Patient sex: M
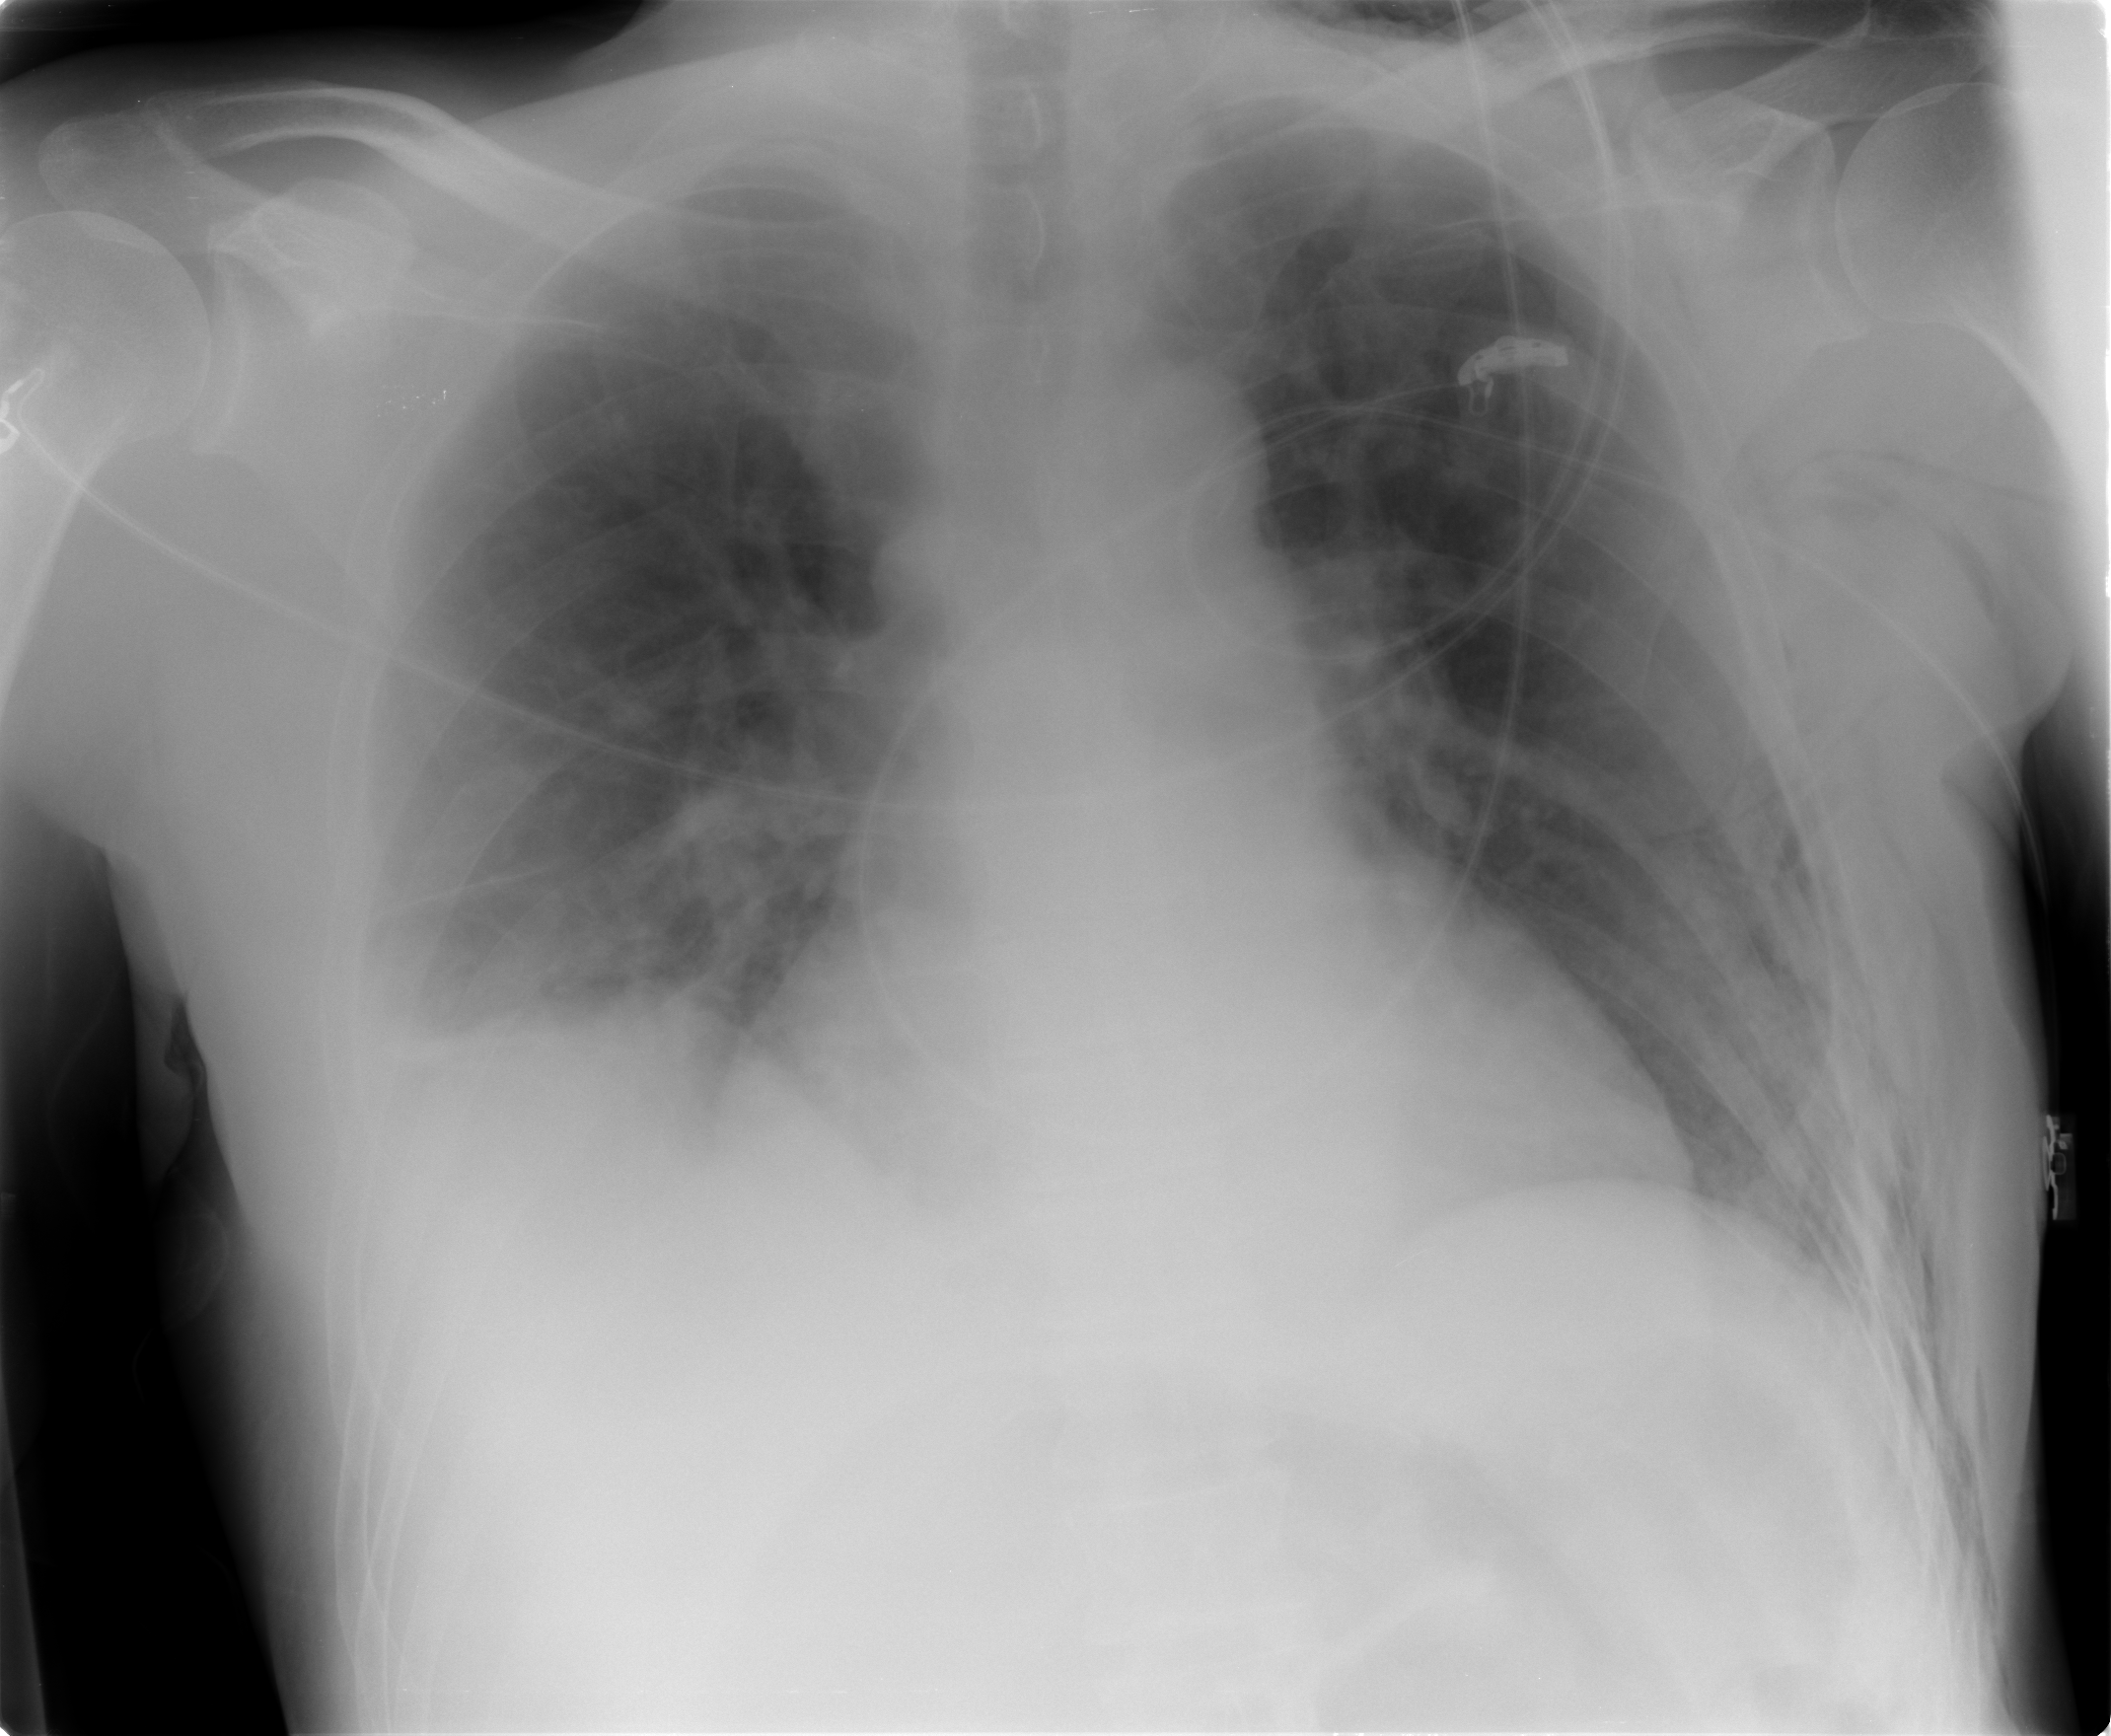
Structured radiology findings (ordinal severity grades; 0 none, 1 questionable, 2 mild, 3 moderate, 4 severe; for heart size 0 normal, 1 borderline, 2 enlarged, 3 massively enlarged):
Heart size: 2
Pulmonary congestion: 0
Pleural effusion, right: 1
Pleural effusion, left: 0
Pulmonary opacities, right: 0
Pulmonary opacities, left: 0
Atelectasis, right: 2
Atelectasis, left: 0